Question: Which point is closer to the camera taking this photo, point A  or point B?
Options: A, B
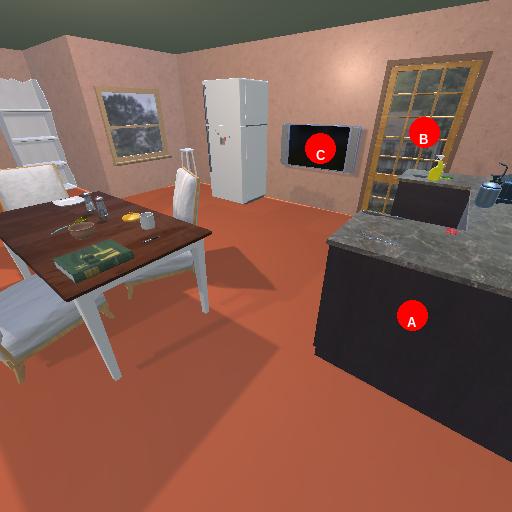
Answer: A